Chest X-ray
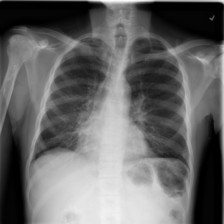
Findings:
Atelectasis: negative
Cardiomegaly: negative
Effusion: negative
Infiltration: negative
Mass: negative
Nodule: positive
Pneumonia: negative
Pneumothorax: negative
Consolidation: negative
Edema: negative
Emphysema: negative
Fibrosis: negative
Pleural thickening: negative
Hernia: negative